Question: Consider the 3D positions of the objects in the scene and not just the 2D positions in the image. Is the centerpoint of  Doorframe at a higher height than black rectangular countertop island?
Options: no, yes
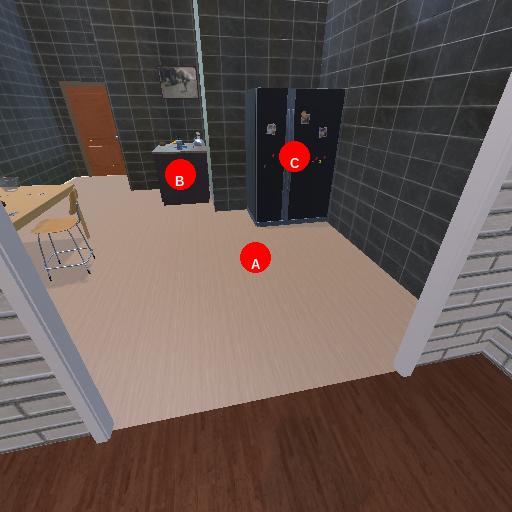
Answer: no